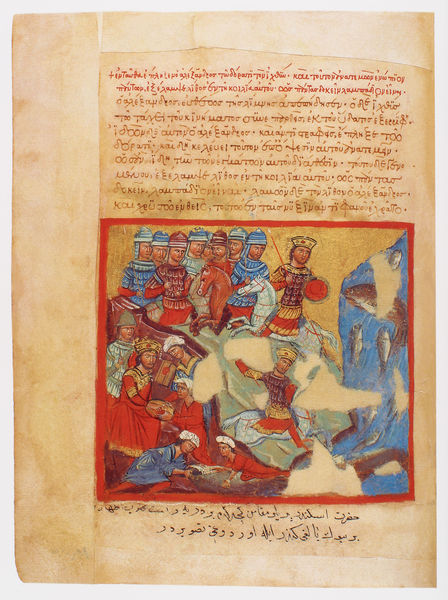
Titel: Der griechische Alexanderroman
Institution: Venedig, Hellenic Institute Codex Gr. 5
Schlagwörter: angriff, blau, kampf, wasser, bunt, rot, malerei, rahmen, bild, gold, krone, wasserfall, pferd, pferde, reiter, schrift, papier, venedig, gefolge, könig, soldaten, buch, seite, kugel, herrscher, ritter, buchseite, flecken, pergament, fisch, helme, arabisch, griechisch, mittelalter, zerstört, kreuzzug, turban, miniatur, fische, kronen, teilung, latein, ahmen, fehler, schrif, buchmalerei, alexander, türken, kodex, erhalten, defekte, eritter, kornen, alexanderroman